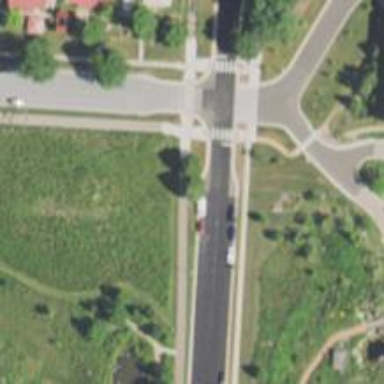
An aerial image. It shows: Marked road crossing.